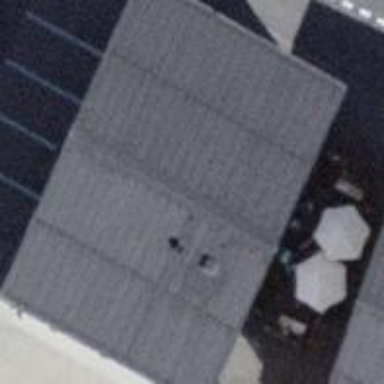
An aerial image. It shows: Cafe.